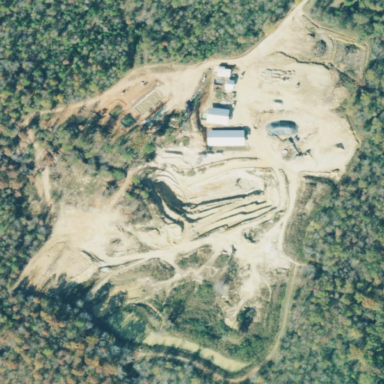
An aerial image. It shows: Quarry area.